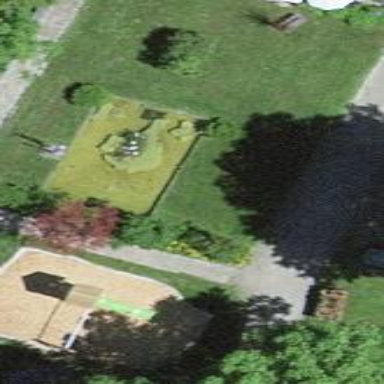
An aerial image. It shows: Playground area for leisure activities on the land.